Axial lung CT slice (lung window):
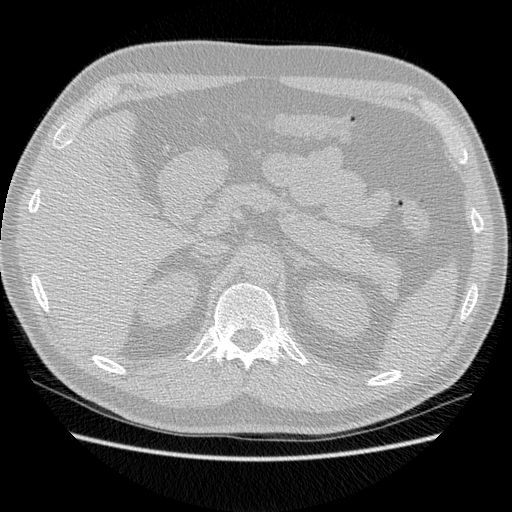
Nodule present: no